Field crop: maize
Growth stage: 1
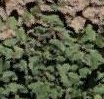
Species: convolvulus